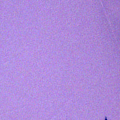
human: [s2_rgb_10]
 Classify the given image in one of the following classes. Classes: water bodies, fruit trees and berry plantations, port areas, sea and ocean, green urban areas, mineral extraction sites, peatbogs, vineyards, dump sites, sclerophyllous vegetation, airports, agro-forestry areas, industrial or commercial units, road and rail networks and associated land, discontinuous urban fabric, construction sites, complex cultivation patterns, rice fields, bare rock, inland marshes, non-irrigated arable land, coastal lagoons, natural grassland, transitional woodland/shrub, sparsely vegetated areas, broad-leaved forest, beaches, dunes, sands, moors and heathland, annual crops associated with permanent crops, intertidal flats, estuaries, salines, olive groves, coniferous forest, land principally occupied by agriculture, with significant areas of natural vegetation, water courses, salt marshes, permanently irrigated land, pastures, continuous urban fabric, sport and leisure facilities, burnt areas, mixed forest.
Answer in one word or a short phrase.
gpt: water bodies